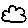
Label: cloud